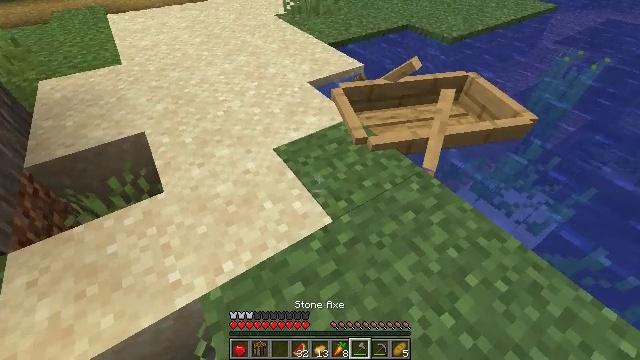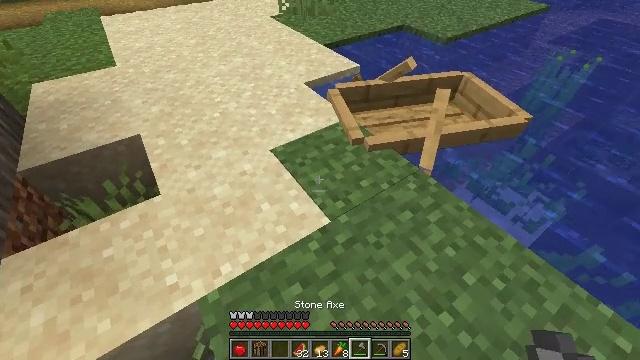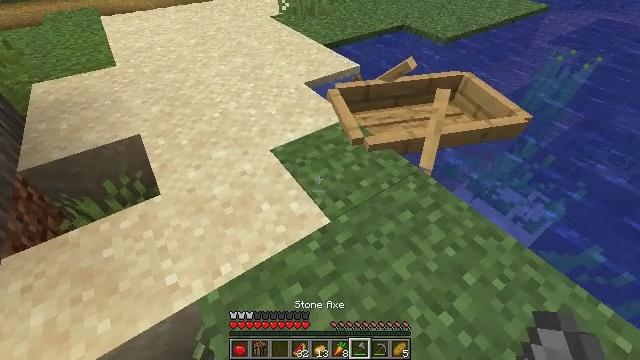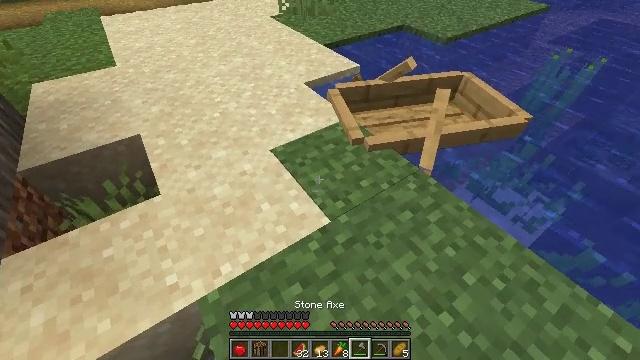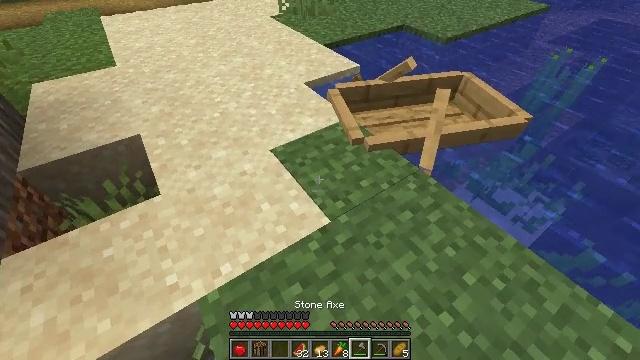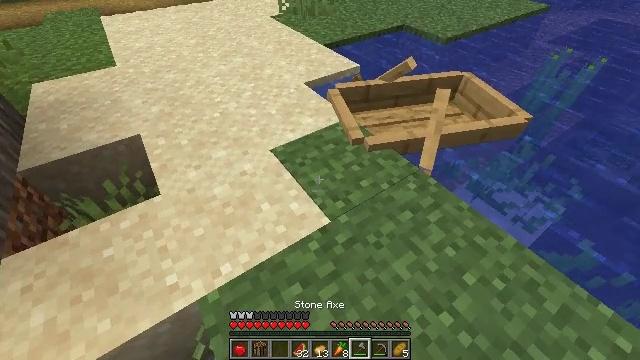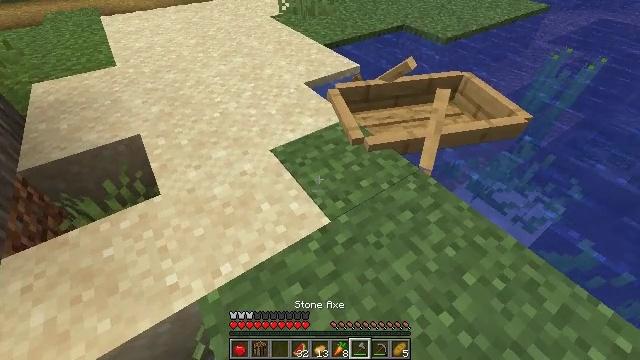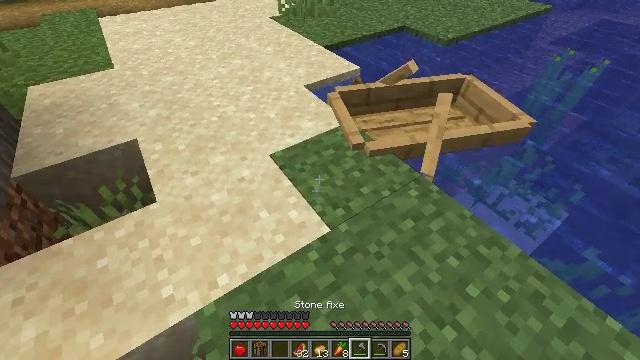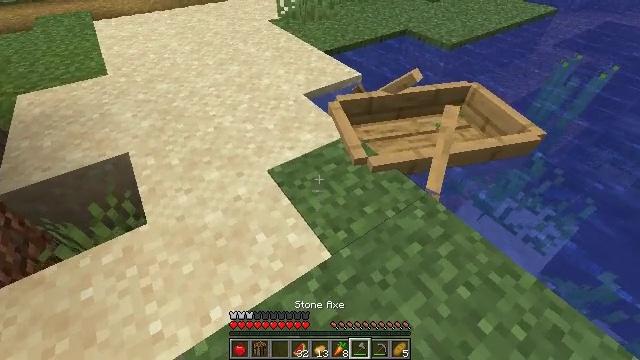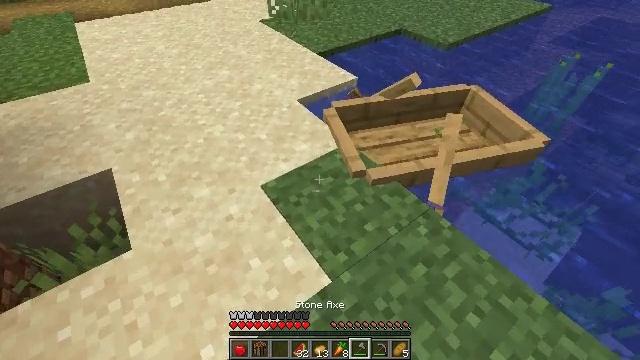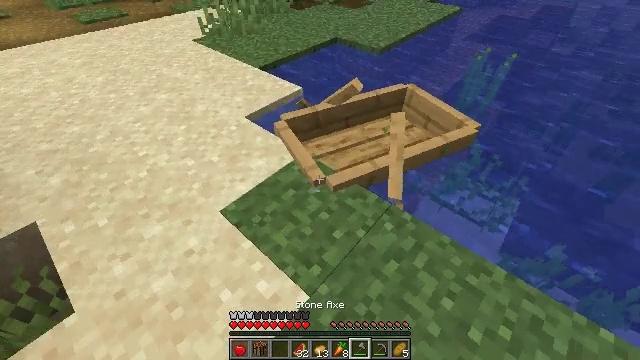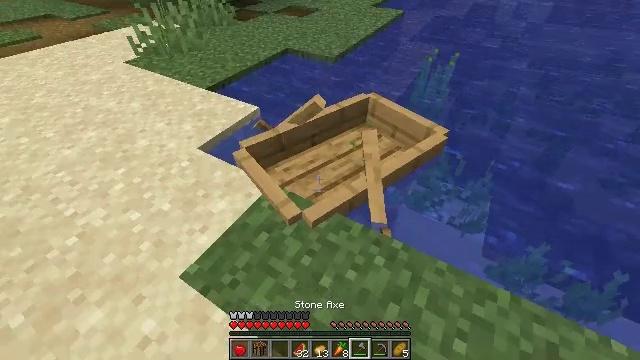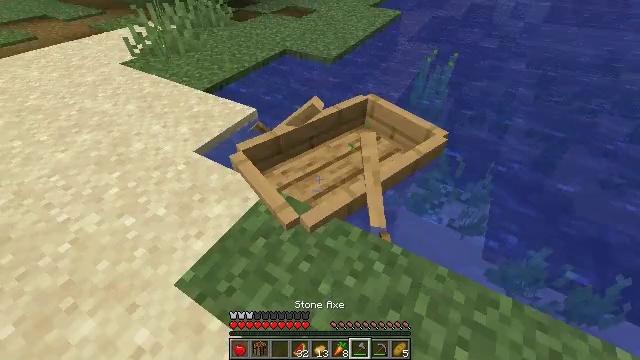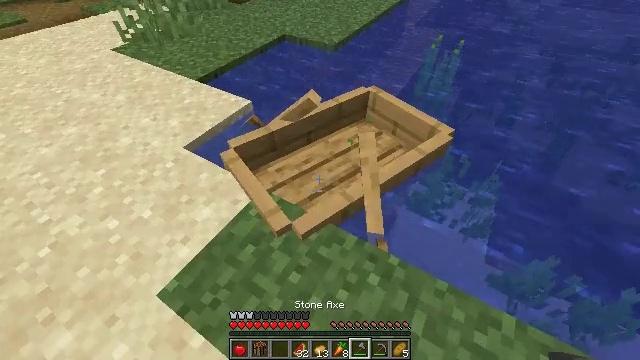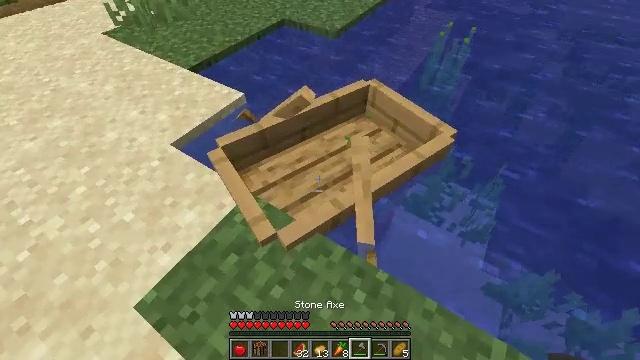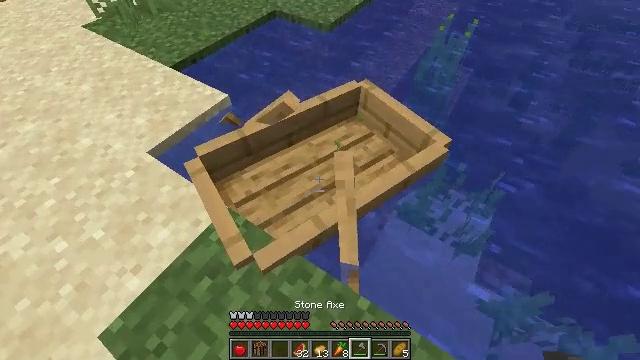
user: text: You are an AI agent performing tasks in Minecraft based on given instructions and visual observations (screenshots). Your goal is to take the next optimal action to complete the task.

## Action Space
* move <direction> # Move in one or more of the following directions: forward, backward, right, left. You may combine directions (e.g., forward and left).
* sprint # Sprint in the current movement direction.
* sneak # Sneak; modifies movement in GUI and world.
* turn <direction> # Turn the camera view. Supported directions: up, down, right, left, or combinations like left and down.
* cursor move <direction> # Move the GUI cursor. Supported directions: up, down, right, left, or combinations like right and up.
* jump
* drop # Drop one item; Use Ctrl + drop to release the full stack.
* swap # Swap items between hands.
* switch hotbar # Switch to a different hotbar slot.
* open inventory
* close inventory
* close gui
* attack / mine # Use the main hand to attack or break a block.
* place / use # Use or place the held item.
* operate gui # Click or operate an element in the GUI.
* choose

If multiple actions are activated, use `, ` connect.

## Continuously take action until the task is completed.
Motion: motion action
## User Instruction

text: Break the acacia fence to collect it.
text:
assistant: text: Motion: no_op
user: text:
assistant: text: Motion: no_op
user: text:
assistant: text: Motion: no_op
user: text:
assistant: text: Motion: no_op
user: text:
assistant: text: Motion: no_op
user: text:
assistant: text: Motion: no_op
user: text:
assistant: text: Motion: move forward
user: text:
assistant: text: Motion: move forward
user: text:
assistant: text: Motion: move forward, turn right
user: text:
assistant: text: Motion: move forward, turn right and up
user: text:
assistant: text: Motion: move forward, turn right
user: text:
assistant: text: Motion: move forward and move right
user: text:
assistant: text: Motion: move forward and move right, turn left and down
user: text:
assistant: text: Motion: move forward and move right, turn left and down
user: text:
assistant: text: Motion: move forward, turn down
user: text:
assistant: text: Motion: turn left and down, attack / mine
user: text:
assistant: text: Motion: turn left, attack / mine
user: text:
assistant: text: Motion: attack / mine
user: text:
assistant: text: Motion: no_op
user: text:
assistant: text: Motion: no_op
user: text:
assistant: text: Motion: no_op
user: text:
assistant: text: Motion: no_op
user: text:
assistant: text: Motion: no_op
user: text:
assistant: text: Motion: no_op
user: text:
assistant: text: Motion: no_op
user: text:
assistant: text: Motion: no_op
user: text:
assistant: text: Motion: no_op
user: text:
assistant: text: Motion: no_op
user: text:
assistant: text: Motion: no_op
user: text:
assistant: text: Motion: no_op